Question: I work on a simple chat application with database. The database for the project is shown in the image.
The direction column in the message table is just to determine if user1 is the sender or user2 is the sender.

I use this query to get the messages :
'''
SELECT TextContent,Direction FROM Messages
WHERE User1 = 1 AND User2 = 2
ORDER BY Date
'''
The values for User1 and User2 is just for clarification.
I have two questions :
1. I didn't choose a primary key for Messages table. Should I simply choose the ID column as a primary key or select multiple columns for the primary key ?
2. Should I create an index on (User1,User2, Date) columns or on (User1,User2,ID) columns ?. Should I create a cluster index or non-cluster index ?
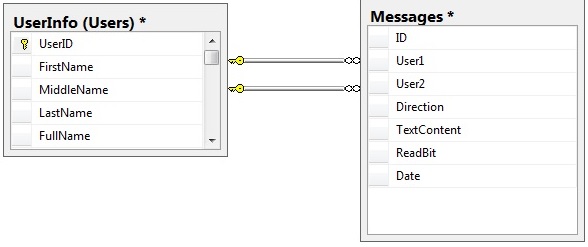
Answer: Yes, you should define a primary key clustered index on the ID column.
Yes, you should define a nonclustered composite index on (User1, User2, Date). ID is already "included" in the nonclustered index if you define ID as the clustered index.